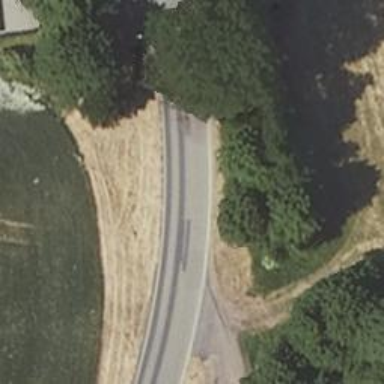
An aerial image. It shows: Secondary road with asphalt surface.